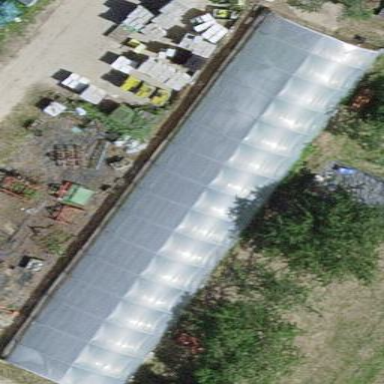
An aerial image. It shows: Greenhouse.